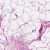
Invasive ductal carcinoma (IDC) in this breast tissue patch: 0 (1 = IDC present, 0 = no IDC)